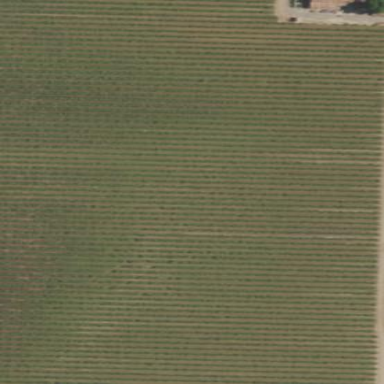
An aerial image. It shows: Vineyard.